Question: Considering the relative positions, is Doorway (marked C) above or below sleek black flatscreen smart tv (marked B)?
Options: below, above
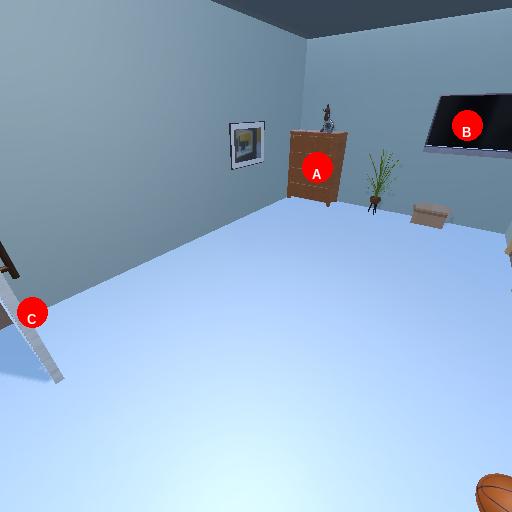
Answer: below